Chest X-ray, PA view. Patient: 39 years old, sex M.
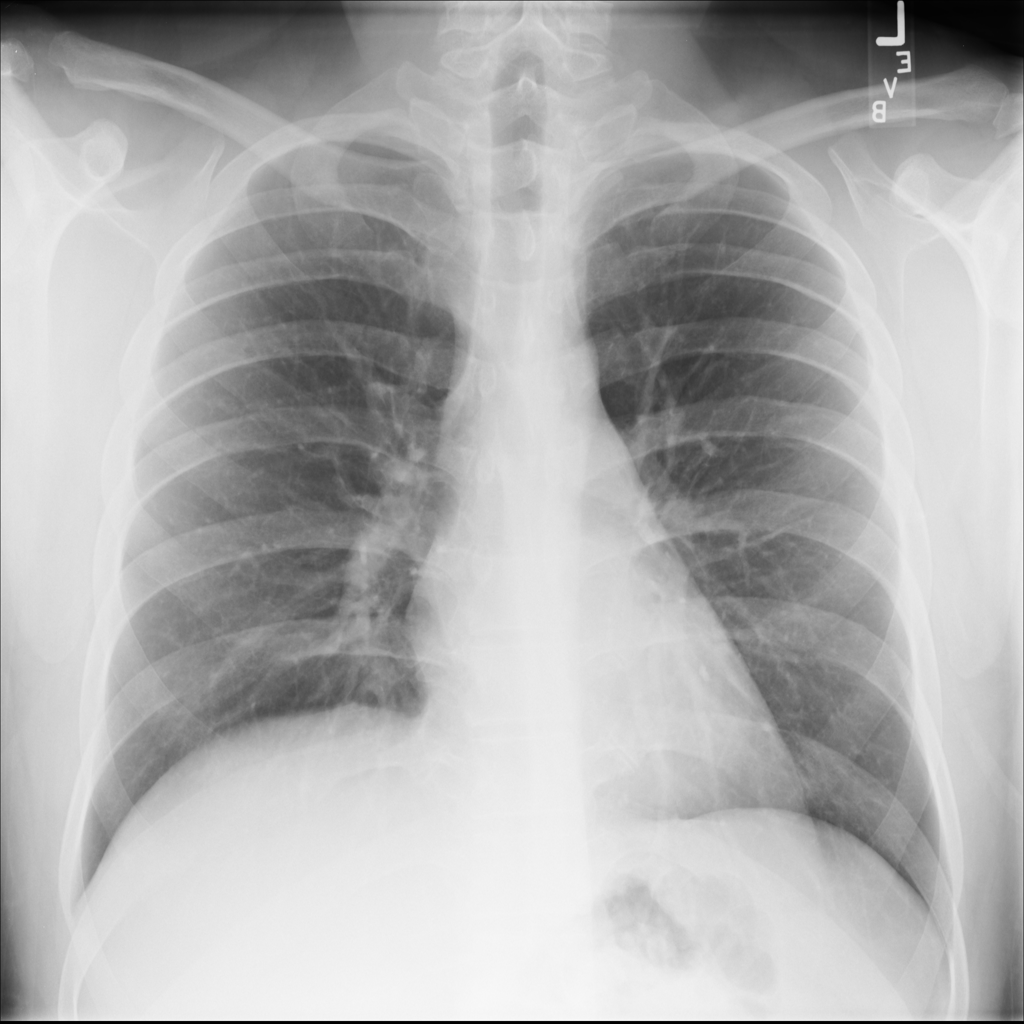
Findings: No Finding